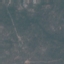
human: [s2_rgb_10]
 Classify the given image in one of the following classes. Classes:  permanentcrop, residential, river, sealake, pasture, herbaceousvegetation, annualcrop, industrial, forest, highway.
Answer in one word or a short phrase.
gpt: HerbaceousVegetation